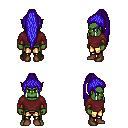
a pixel art fantasy rpg character, male body template, orc, green skin, maroon long-sleeve shirt, gold greaves, blue extra-long topknot hairstyle, cloth bracers, brown shoes, four views (front, back, left, right), 2x2 character sprite sheet, small pixel art, hard edges, no anti-aliasing